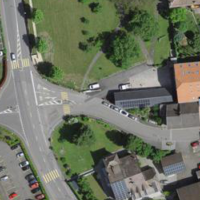
EUNIS habitat code: 54
Species observed at this site:
Daphne laureola